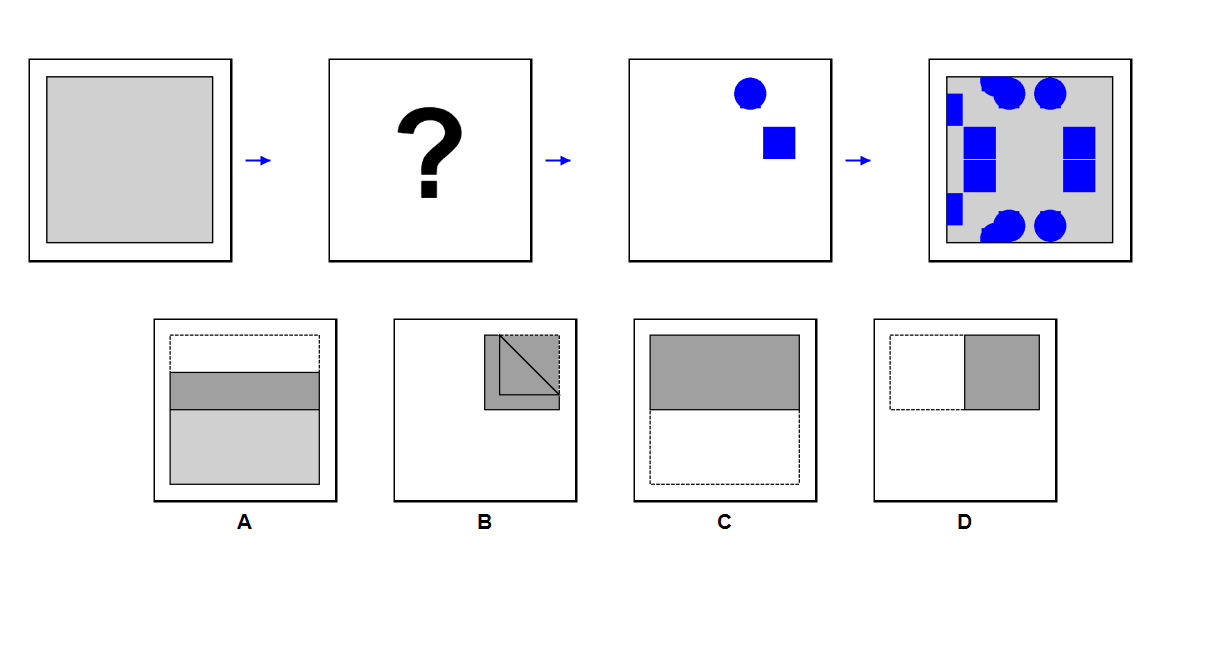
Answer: A